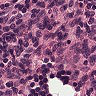
Metastatic tissue present: no